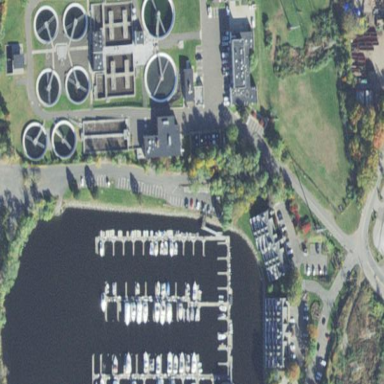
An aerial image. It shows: Marina on leisure land.